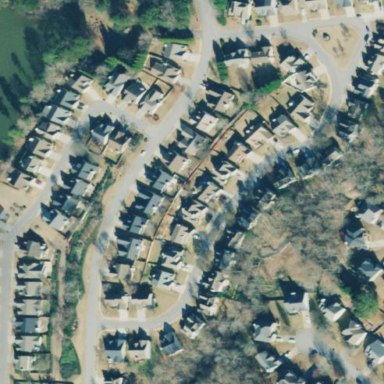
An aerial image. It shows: Residential area within neighborhood.